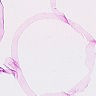
Metastatic tissue present: no